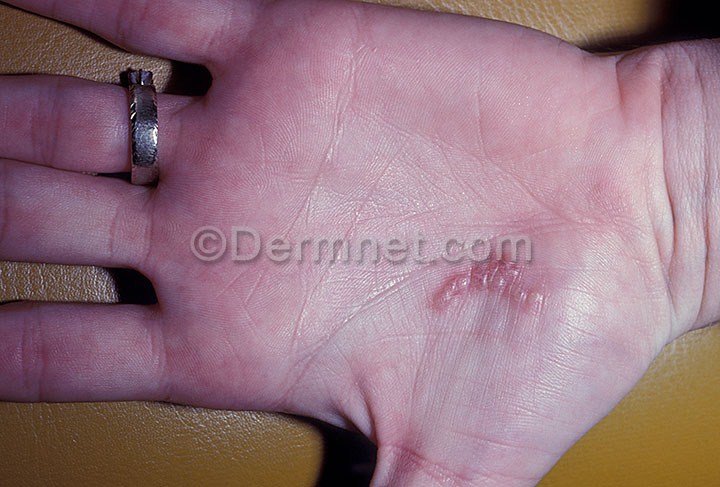
Disease: Warts Molluscum and other Viral Infections